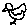
Label: bird